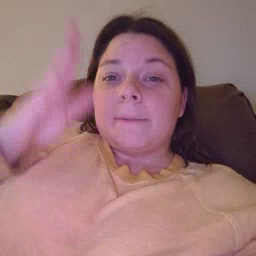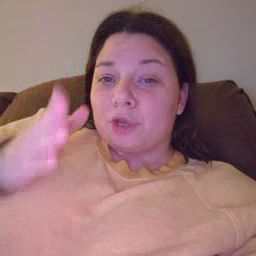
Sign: person